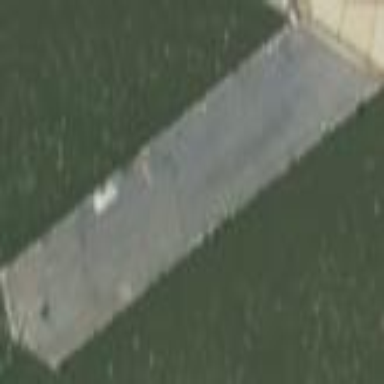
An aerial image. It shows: Military pier.